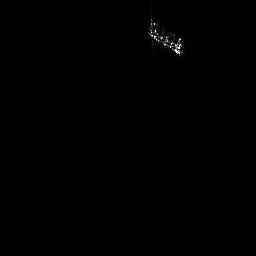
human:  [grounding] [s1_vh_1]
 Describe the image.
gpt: In the satellite image, there is  <ref>1 medium ship </ref> <box>[[55, 4, 70, 21, 0]]</box> located at top.